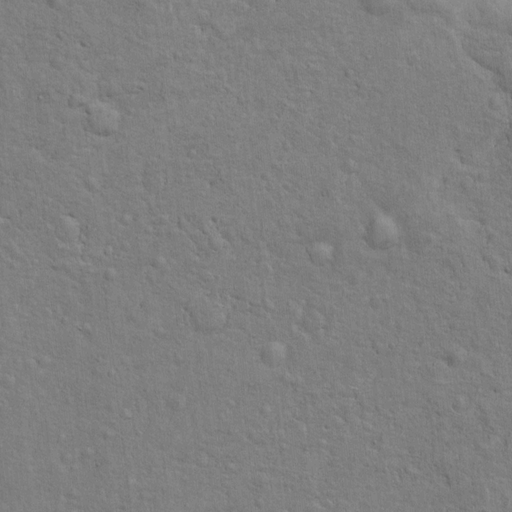
Objects detected: cone